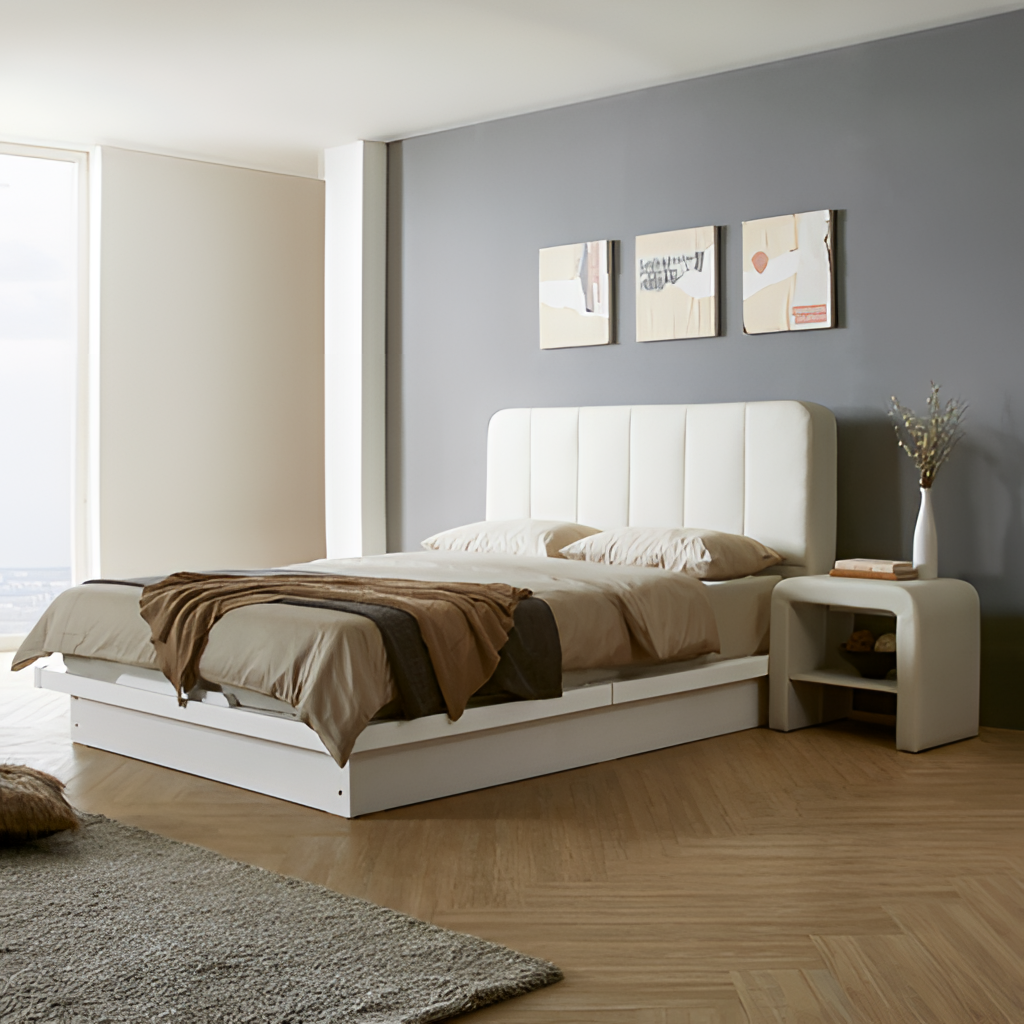
fabric bed, bedroom, wood flooring, with herringbone pattern, gray and beige paint wallpaper, with vertical two tone pattern, modern